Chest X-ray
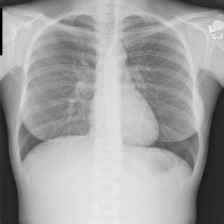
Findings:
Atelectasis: negative
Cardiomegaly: negative
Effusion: negative
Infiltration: negative
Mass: negative
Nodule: negative
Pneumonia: negative
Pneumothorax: negative
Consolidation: negative
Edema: negative
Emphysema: negative
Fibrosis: negative
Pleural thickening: negative
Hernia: negative